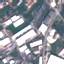
Label: Industrial